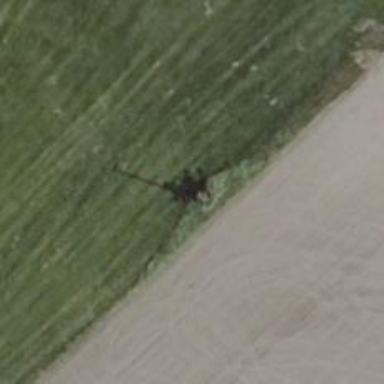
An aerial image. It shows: Power pole.